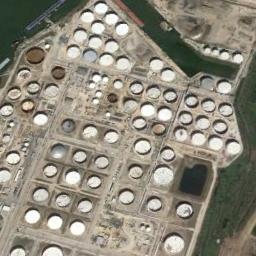
Label: storage tanks